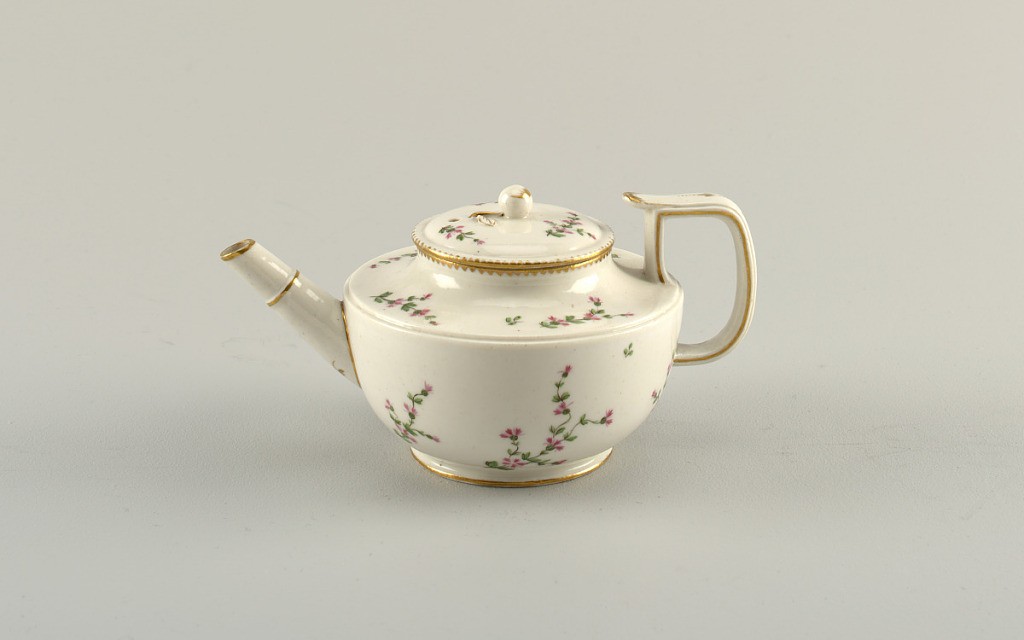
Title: Teapot (Théière)
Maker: Lille Porcelain Manufactory, French, established by ca. 1711
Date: ca. 1785
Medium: soft paste porcelain, vitreous enamel, gold
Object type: teapot
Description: Circular teapot on plain foot with strait spout, squared strap handle, rounded bowl and flattened cavetto top. Flat domes cover with apple-shaped knob. Gilded edges with small sprays of pink and green flowers.